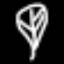
Label: leaf